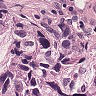
Metastatic tissue present: yes